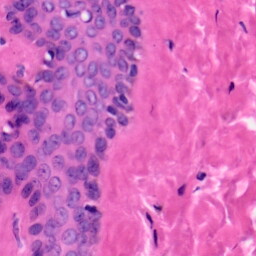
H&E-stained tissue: Skin